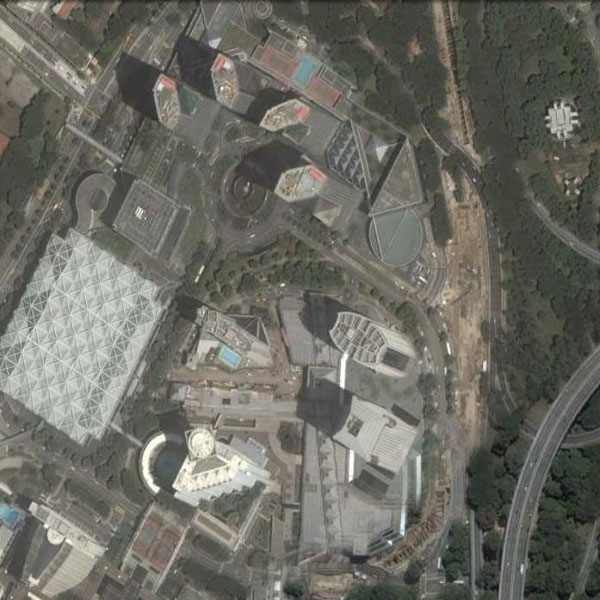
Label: Commercial